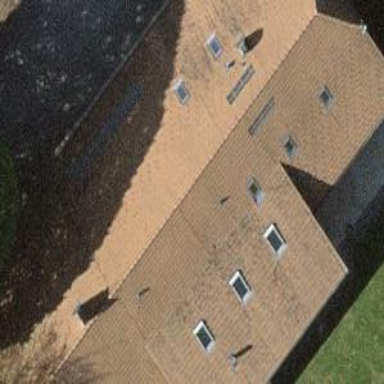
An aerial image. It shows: Residential building with half-hipped roof shape.